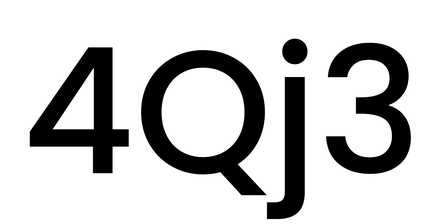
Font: Poppins-Medium